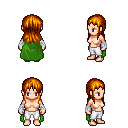
a pixel art fantasy rpg character, female body template, human, light skin, green cape, white pants, dark blonde unkempt hairstyle, white cloth bandages, four views (front, back, left, right), 2x2 character sprite sheet, small pixel art, hard edges, no anti-aliasing